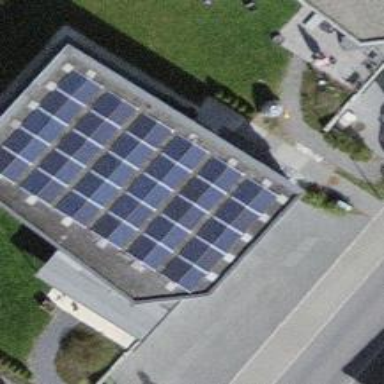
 consisting of solar photovoltaic panels."